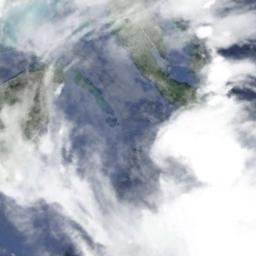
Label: cloud